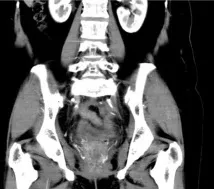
Pre-pelvic exenteration colonoscopy, CT, post-operative pathology and reconstruction: CT scan showed a mass-like slightly hypodense shadow next to the right side of the rectal stump. The lesion was poorly demarcated from the right vaginal wall and presacral soft tissue and invaded the surrounding tethered fascia and right levator ani muscle. The rectal cavity was compressed and deformed(A-C).
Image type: radiology (ct)